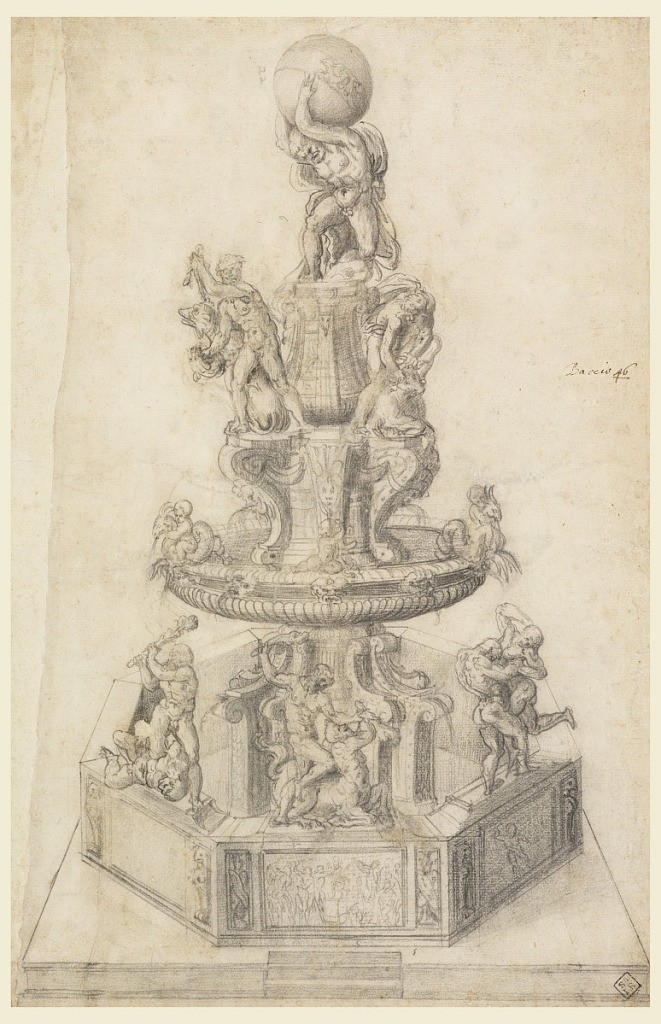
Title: Design for a Fountain with the Labors of Hercules
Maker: Vincenzo di Raffaello de' Rossi, Italian, 1527–1587
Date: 1562
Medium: Black chalk on off-white laid paper
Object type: Drawing
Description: An octagonal basin upon a square platform from which a shaft rises at center supporting a circular basin and two tiers adorned with statues depicting episodes of the Hercules legend. At the top of the shaft, Hercules supports the world.  On top pier, Hercules is shown with the Cretan Bull (at right side); Hercules with Hydra and the Nemean Lion (at left side).  Below them, on the rim of the circular basin (at mid-section of fountain), at each side, are two pairs of putti on Capricorns; the infant Hercules with a snake is shown at the center of this circular basin rim.  On the rim of the bottom octagonal basin are three statue groups: Hercules killing Nessus (center); Hercules and Antaeus (at right); and Hercules about to club another  unidentified male (left).  The sides of the octagonal basin are adorned with relief panels, probably depicting additional scenes from the life of Hercules.